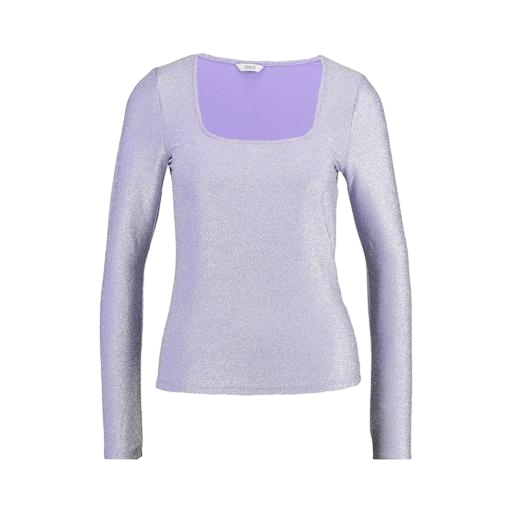
purple long-sleeve top, long-sleeve top, long-sleeve t-shirt only macy, white background